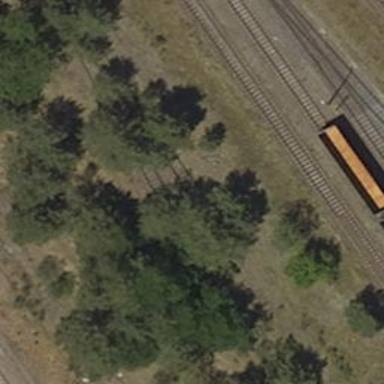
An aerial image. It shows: Abandoned railway yard is depicted.